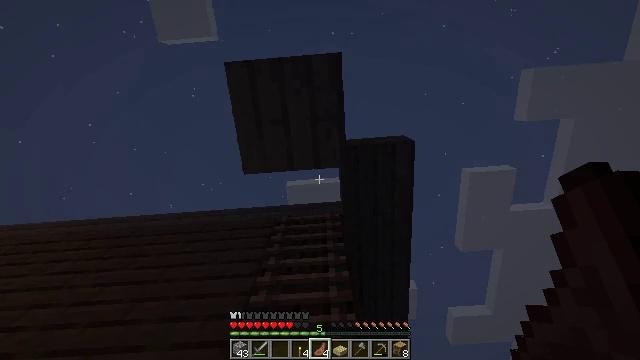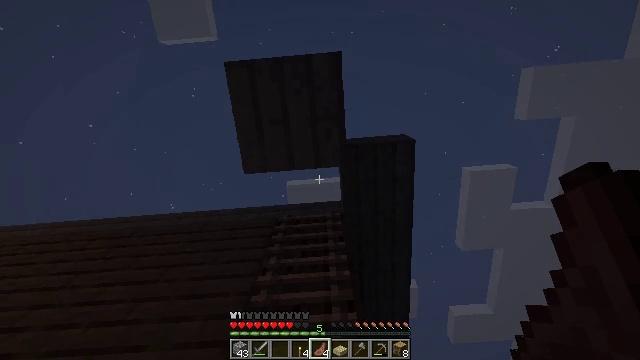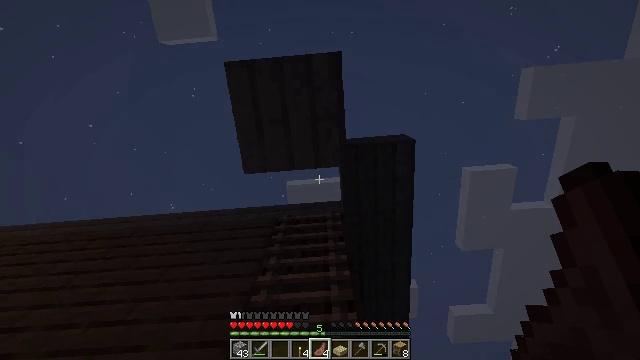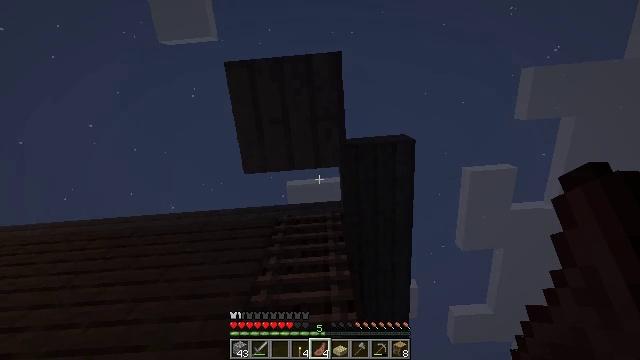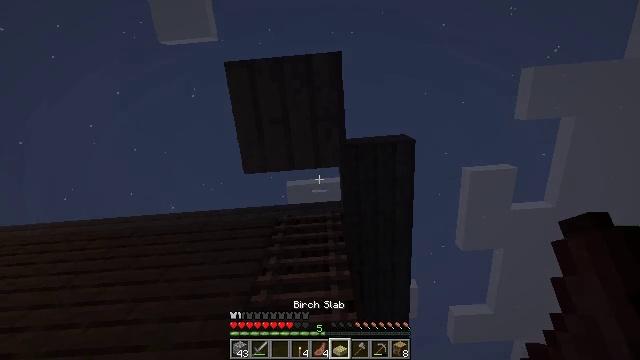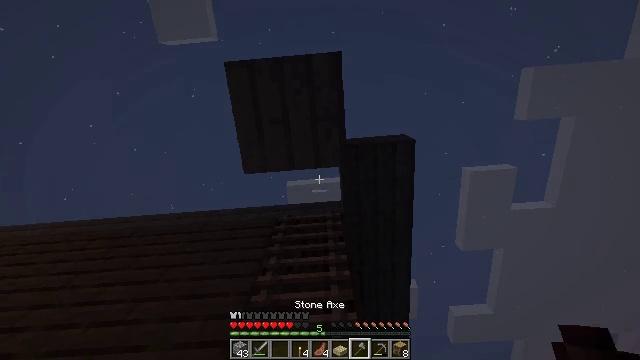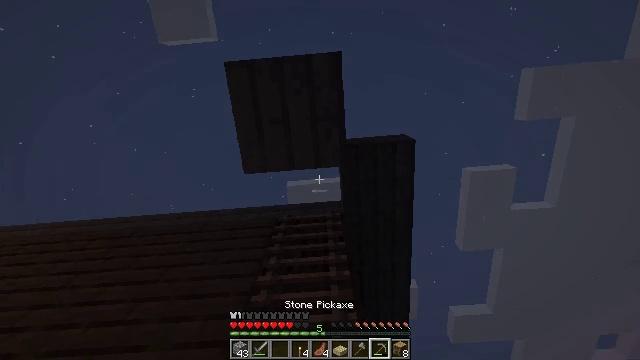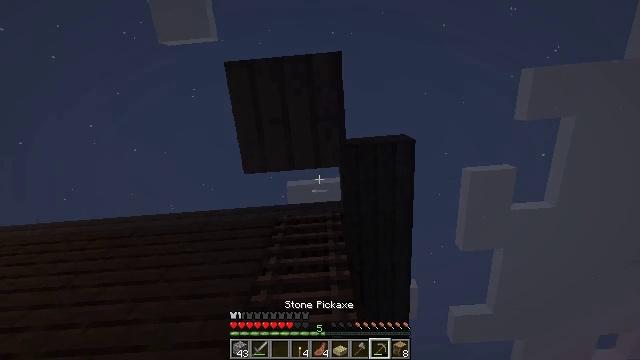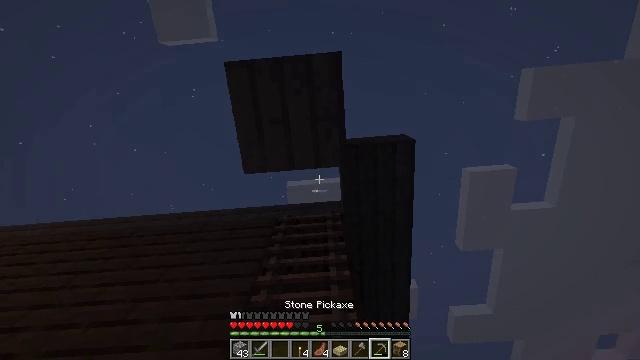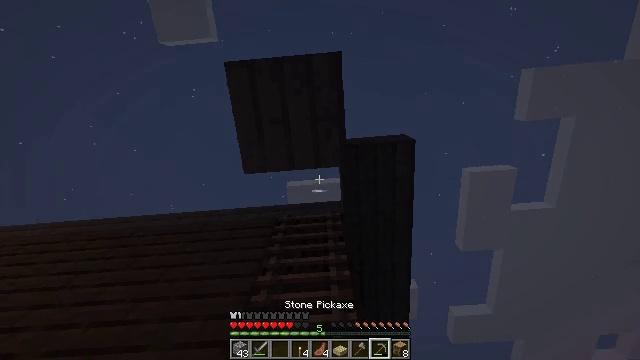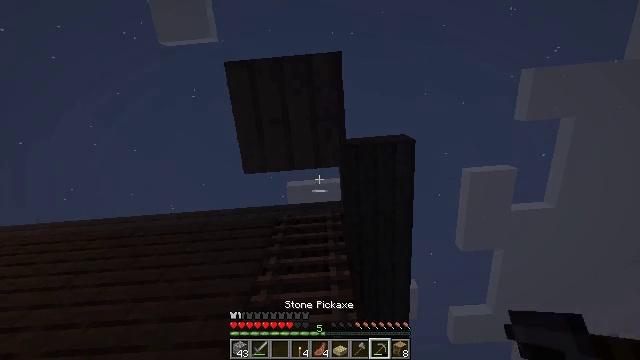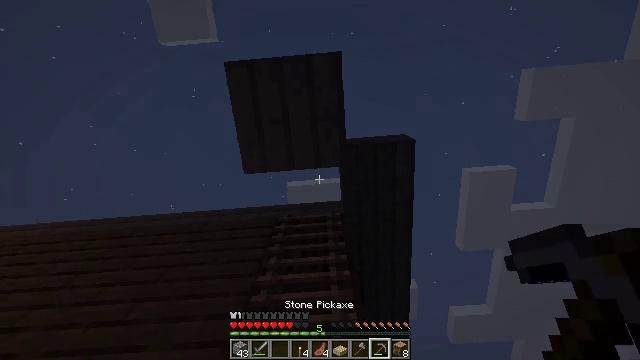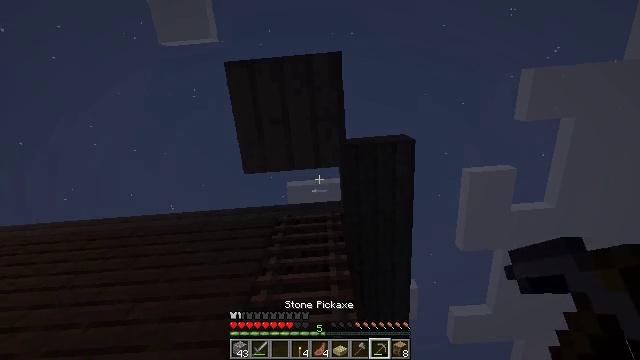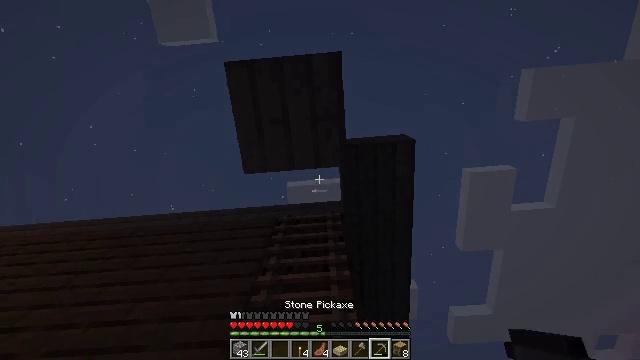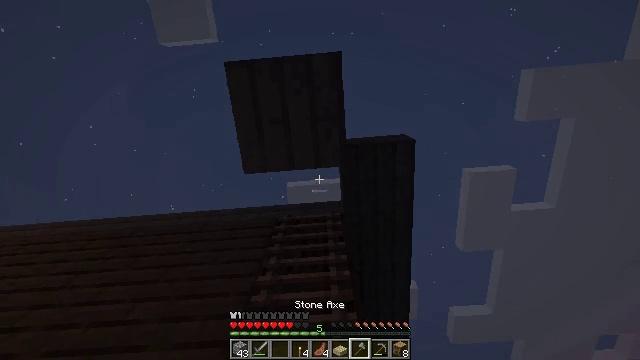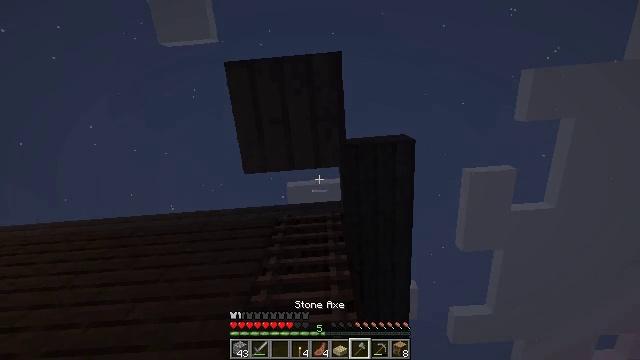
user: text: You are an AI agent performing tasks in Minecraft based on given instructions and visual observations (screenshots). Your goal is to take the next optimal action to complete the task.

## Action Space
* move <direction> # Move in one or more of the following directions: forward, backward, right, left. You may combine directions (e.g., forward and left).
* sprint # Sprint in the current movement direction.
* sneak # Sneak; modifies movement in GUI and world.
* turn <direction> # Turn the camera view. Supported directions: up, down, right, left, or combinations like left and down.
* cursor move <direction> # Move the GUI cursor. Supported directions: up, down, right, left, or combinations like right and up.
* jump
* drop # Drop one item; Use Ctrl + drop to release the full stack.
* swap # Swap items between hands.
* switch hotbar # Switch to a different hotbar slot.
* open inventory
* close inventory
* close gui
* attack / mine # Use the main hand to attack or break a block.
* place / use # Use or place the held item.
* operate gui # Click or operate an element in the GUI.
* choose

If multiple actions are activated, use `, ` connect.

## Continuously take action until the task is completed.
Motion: motion action
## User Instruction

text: Break the birch slab to collect it.
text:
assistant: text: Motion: no_op
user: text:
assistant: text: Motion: no_op
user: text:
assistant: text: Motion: no_op
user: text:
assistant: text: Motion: no_op
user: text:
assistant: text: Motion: no_op
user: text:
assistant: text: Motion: no_op
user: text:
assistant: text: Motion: no_op
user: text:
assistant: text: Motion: no_op
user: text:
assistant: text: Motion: no_op
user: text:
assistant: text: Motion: no_op
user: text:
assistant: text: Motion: no_op
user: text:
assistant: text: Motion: no_op
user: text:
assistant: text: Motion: no_op
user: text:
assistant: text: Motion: no_op
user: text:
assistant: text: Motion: no_op
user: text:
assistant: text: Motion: no_op
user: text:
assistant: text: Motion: no_op
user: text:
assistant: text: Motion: no_op
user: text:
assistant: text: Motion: no_op
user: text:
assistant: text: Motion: no_op
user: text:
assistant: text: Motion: turn left and up
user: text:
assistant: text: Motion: turn left and up
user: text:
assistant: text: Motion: turn left and up
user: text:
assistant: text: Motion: no_op
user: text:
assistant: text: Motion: no_op
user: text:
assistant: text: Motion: no_op
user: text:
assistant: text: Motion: no_op
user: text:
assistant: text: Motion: attack / mine
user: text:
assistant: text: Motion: attack / mine
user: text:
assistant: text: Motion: attack / mine